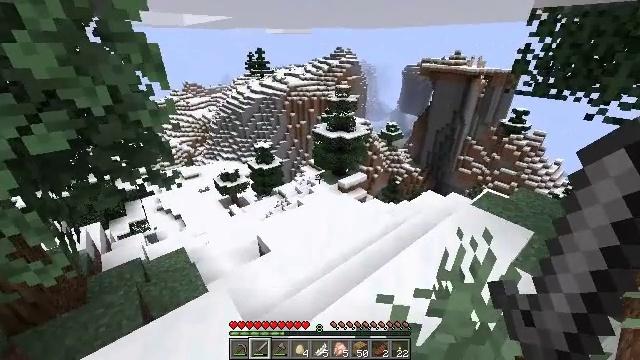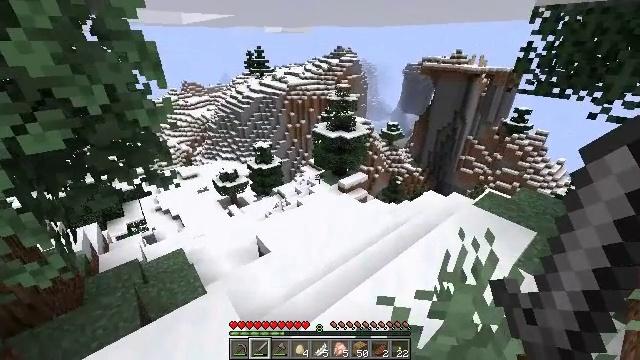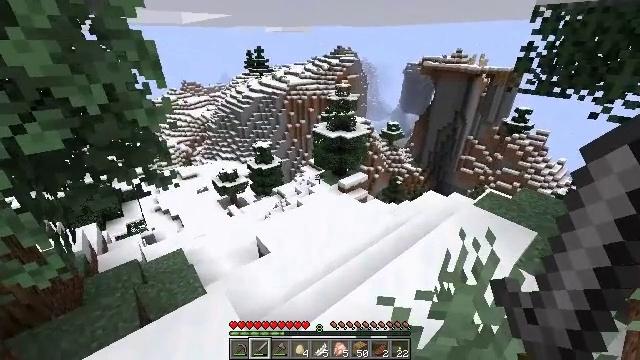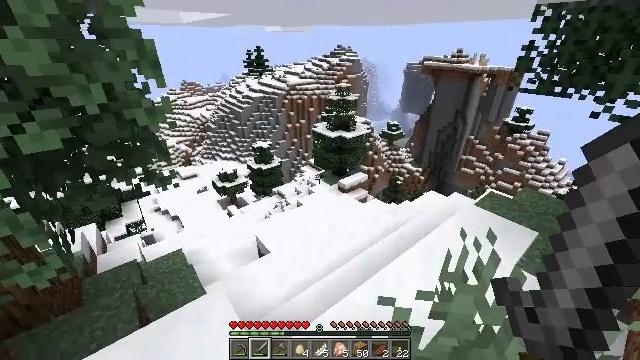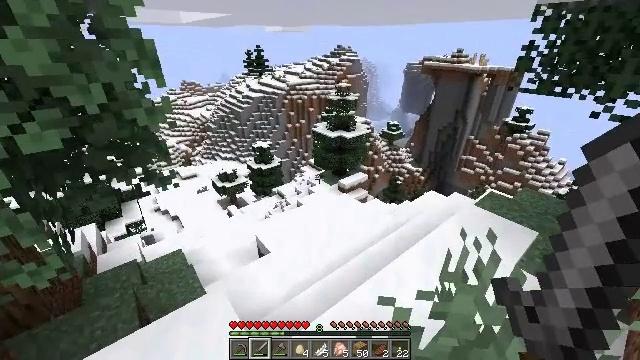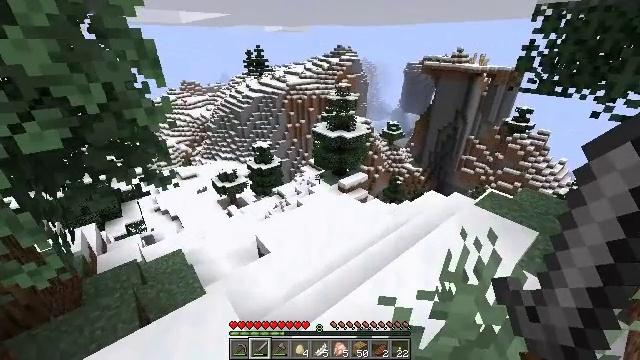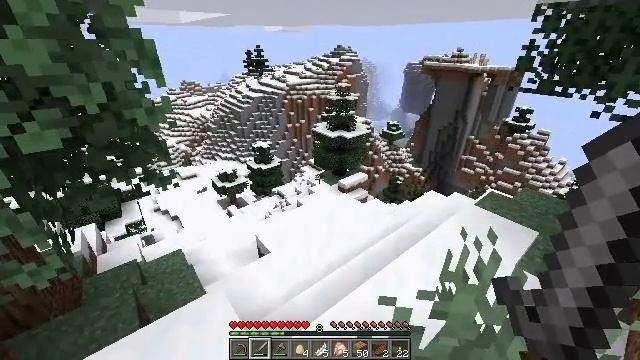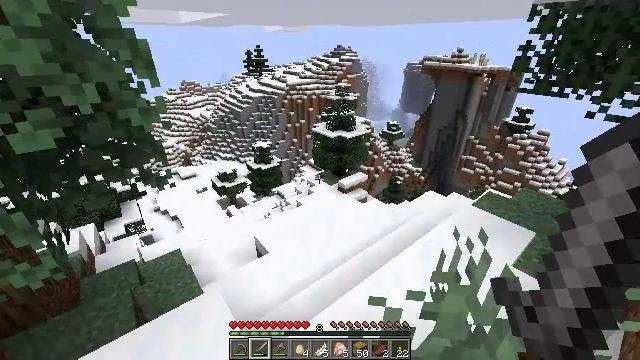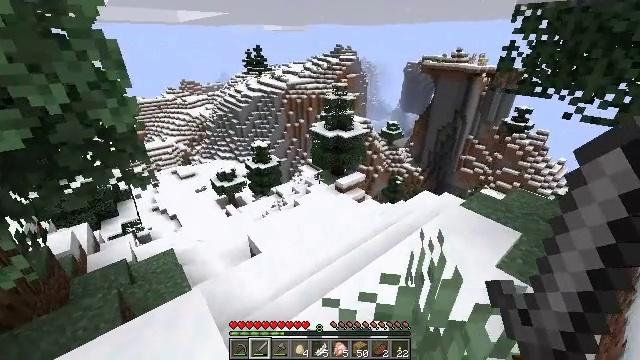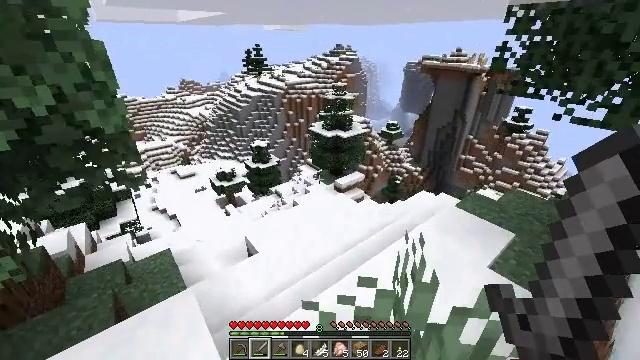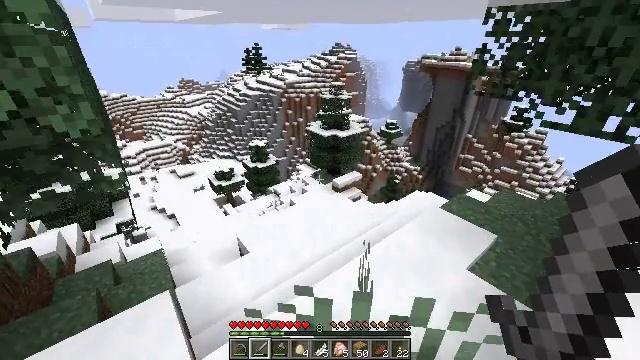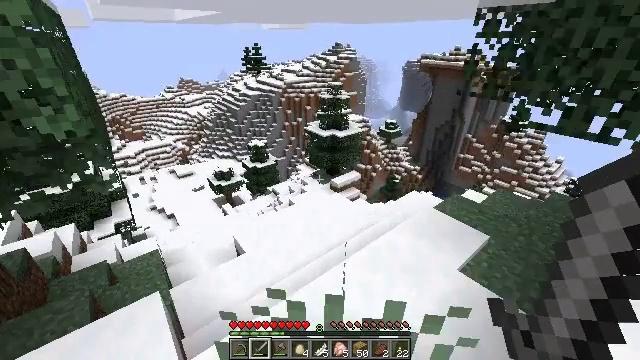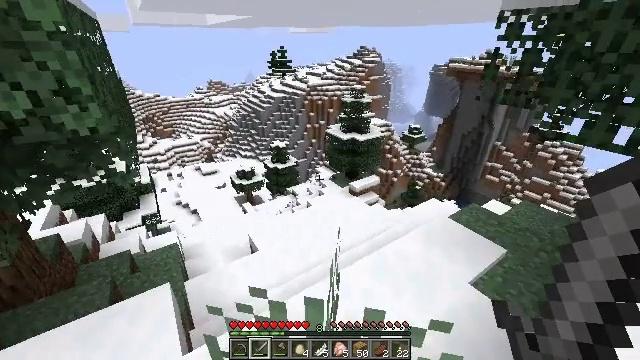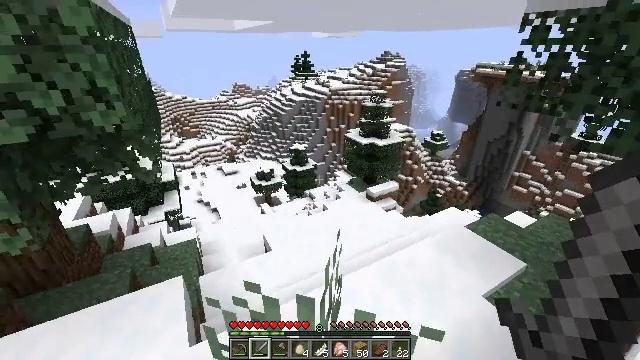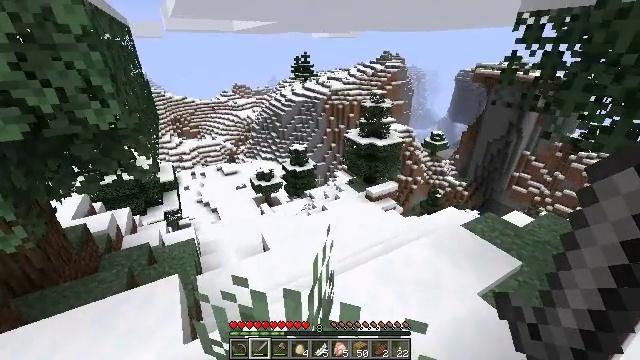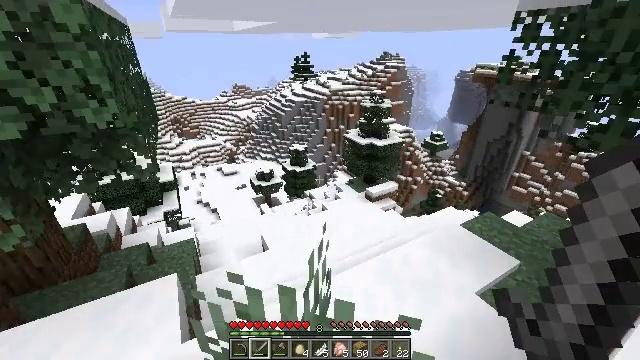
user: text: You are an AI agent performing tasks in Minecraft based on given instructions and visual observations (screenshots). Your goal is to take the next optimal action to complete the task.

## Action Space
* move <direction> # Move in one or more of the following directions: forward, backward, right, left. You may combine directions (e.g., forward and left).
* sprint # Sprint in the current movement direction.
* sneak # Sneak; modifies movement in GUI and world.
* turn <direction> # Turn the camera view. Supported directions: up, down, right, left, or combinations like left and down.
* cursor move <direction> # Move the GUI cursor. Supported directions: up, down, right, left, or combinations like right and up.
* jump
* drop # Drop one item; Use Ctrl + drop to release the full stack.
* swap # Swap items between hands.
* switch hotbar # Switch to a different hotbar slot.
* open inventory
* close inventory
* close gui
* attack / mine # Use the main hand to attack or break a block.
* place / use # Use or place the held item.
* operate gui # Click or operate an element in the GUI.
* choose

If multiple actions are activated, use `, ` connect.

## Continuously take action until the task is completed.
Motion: motion action
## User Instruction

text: Hunt animals.
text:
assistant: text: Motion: no_op
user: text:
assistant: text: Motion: no_op
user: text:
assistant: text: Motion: no_op
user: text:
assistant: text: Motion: no_op
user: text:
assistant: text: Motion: no_op
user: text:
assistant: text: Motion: no_op
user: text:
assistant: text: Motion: move right
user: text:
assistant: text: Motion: move right
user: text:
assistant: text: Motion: move right
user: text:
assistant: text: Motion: move right
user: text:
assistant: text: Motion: move right
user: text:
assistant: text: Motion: turn left
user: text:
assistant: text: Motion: turn left
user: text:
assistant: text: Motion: no_op
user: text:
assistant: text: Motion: no_op
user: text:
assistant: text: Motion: no_op
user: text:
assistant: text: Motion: move right
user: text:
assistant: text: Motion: move right
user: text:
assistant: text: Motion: no_op
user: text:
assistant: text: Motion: no_op
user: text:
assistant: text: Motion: no_op
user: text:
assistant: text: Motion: no_op
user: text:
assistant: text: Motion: no_op
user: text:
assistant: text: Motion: no_op
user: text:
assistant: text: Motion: no_op
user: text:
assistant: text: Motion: no_op
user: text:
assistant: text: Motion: turn left
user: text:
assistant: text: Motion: turn left and up
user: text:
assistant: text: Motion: move forward, sprint, turn left and up
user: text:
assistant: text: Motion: move forward, sprint